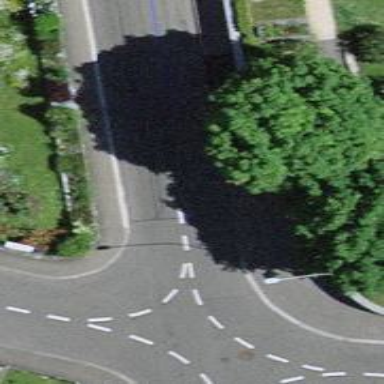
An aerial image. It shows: Residential road with asphalt surface and sidewalks on both sides.